Question: in wamp setup, i am unable to set virtual host for my application.
Appache;
D:\wampinpachepache2.2.8\conf\extra
'''
#
# Use name-based virtual hosting.
#
NameVirtualHost *:80
<VirtualHost 127.0.0.1>
DocumentRoot "D:/wamp/www/"
ServerName www.example.org
# ...
</VirtualHost>
<VirtualHost 127.0.0.1>
DocumentRoot D:/wamp/www/facebook_post_style
ServerName www.example.net
ServerAlias *.example.net
# ...
</VirtualHost>
'''
in host
C:\Windows\System32\drivers\etc\hosts
'''
127.0.0.1 www.example.org
127.0.0.1 www.example.net
'''
I did above configuration. For both domain, same output is displaying.
please check this below URL.
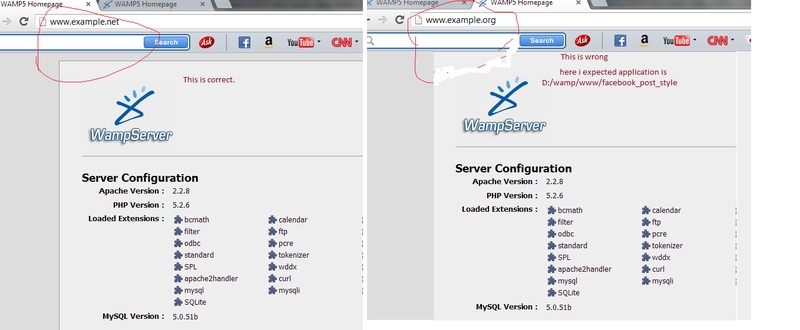
Answer: try this
'''
NameVirtualHost *:80
<VirtualHost *:80>
DocumentRoot "D:\wamp\www
acebook_post_style"
ServerName www.example.net
</VirtualHost>
<VirtualHost *:80>
DocumentRoot "D:\wamp\www\FolderName"
ServerName www.example.org
</VirtualHost>
'''
also make sure you have uncommented the following line from httpd.conf file
'''
Include conf/extra/httpd-vhosts.conf
'''
check this <URL> for details